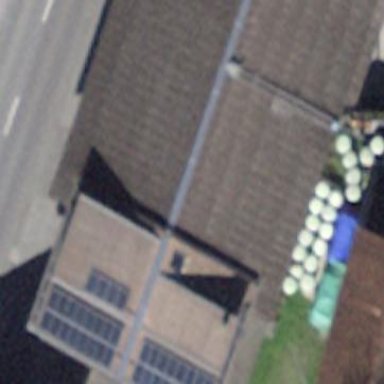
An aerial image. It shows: Industrial building.